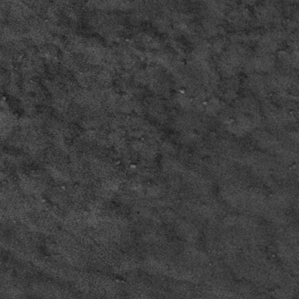
Label: frost